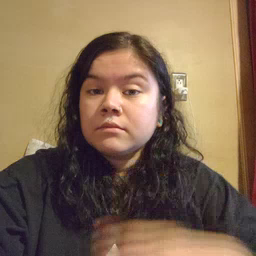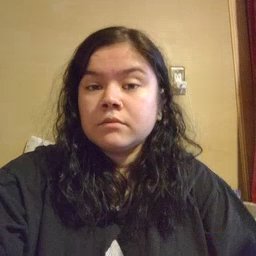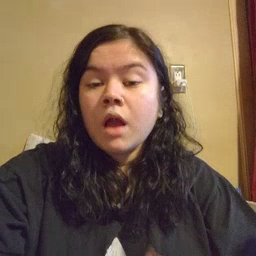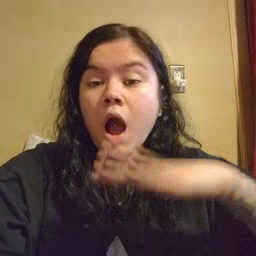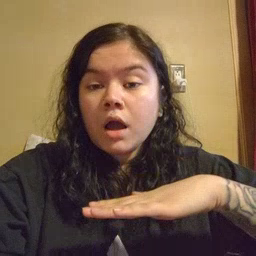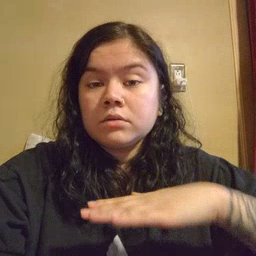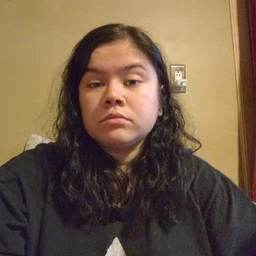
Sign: on